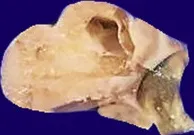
Left ovary.
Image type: pathology (h&e)